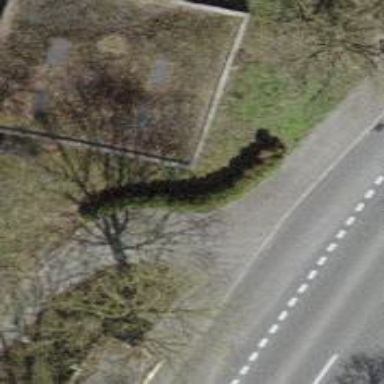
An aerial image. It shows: Sidewalk along the footway.